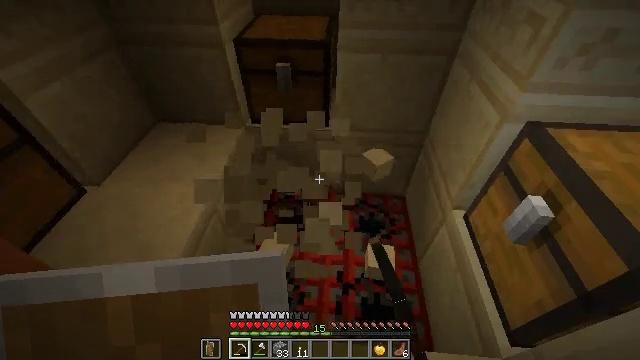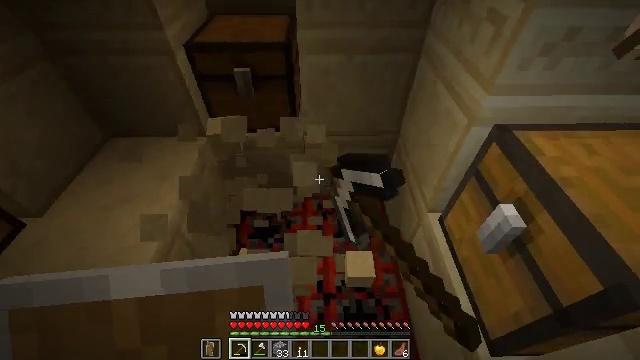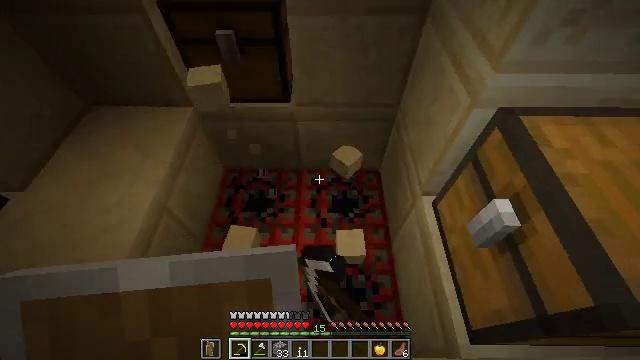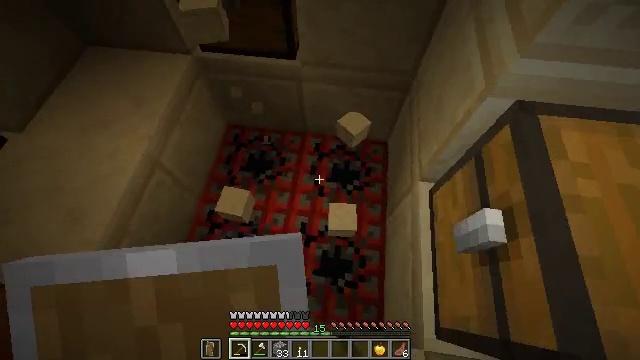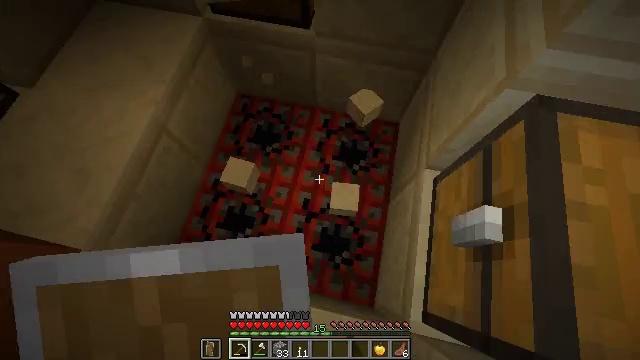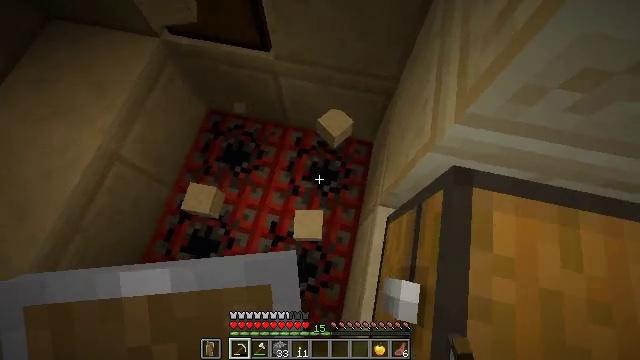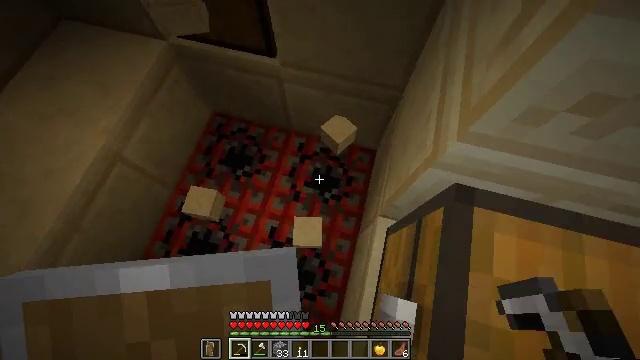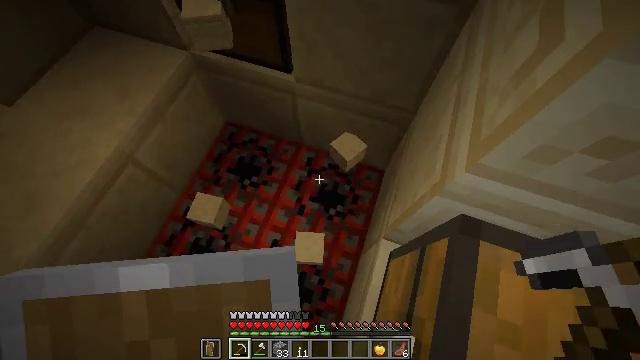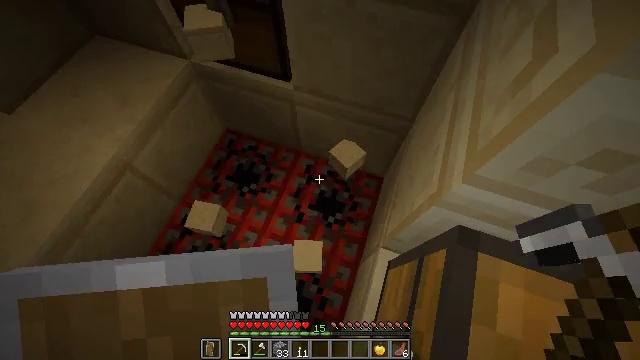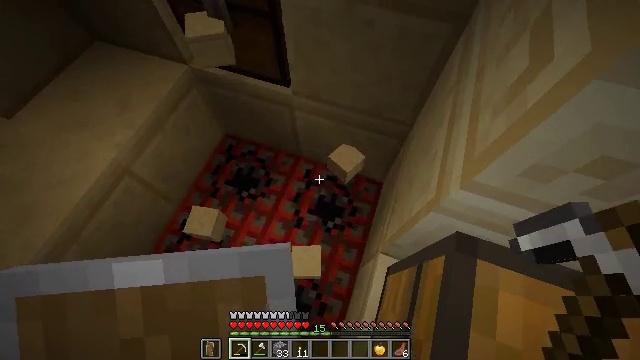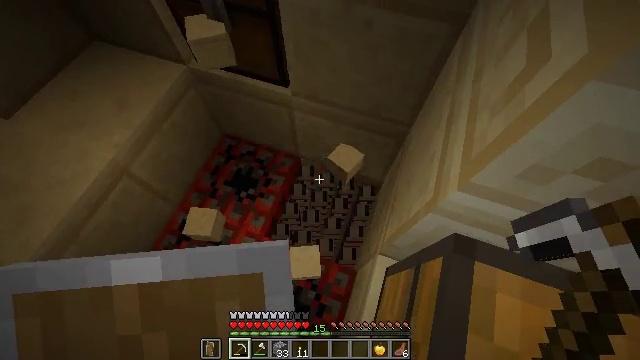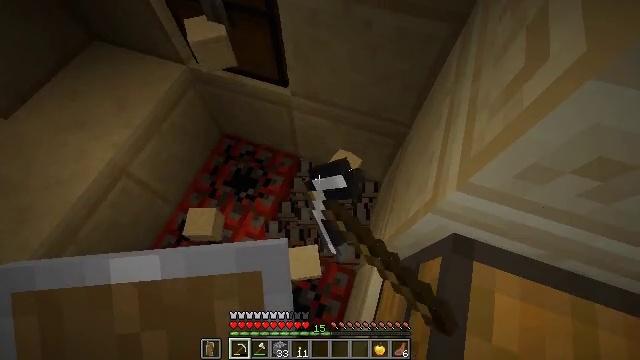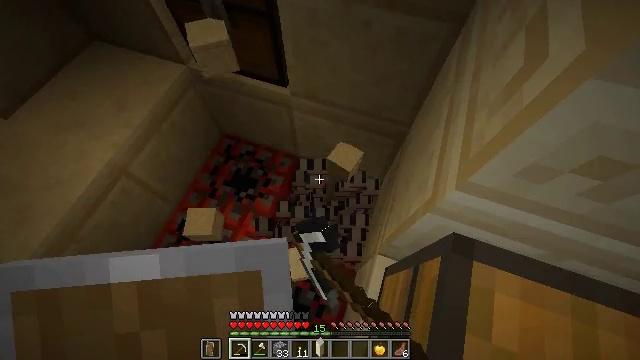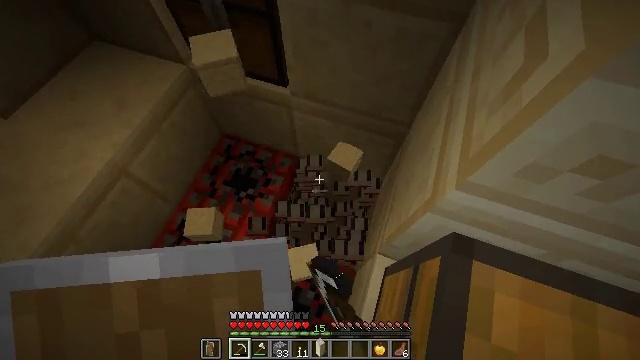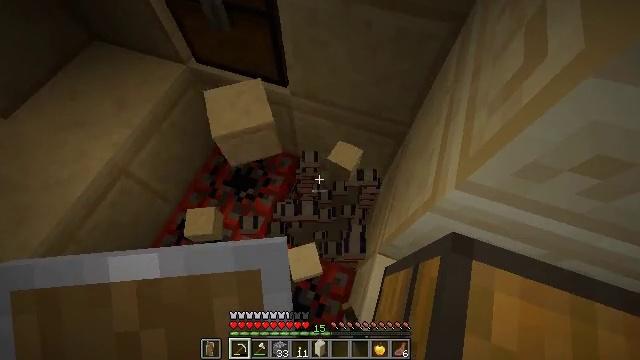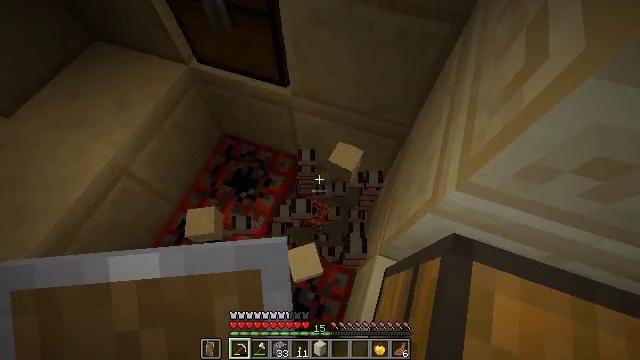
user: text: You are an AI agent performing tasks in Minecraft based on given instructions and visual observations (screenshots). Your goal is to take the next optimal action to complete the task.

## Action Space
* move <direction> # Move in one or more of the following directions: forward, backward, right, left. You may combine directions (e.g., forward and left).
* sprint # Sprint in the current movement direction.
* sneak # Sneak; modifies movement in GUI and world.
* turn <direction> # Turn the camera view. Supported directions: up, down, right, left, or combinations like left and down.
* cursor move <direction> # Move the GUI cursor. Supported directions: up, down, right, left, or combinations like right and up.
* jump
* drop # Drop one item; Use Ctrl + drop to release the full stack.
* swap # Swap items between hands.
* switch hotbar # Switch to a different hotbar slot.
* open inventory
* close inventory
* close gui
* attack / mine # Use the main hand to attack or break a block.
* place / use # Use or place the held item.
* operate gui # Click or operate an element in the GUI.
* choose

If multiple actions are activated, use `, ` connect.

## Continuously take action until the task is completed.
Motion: motion action
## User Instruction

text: Attack the TNT to mine it.
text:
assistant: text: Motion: move forward and move right, turn right and down
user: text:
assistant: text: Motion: move forward and move right, turn left and down
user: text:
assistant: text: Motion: move forward and move right, turn left and down
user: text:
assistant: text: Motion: move forward and move right, turn left and down
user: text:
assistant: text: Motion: move right
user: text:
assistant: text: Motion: turn left
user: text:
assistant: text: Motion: turn left and up
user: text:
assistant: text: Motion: turn up
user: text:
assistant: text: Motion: no_op
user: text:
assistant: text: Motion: attack / mine
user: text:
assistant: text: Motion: attack / mine
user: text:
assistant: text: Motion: attack / mine
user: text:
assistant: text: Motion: no_op
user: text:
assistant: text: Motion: no_op
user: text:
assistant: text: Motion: no_op
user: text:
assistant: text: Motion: turn left
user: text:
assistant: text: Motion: turn left and up
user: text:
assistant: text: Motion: attack / mine
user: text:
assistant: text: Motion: attack / mine
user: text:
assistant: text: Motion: move forward, attack / mine
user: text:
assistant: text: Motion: move forward and move right
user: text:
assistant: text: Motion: move forward and move right, turn left and down
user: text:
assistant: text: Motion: no_op